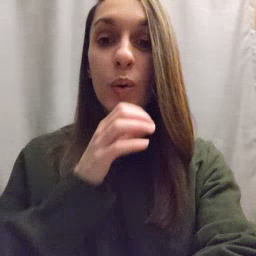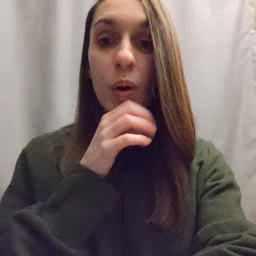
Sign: orange